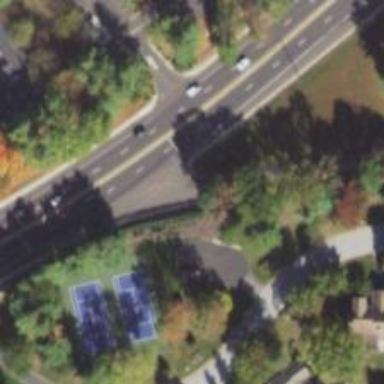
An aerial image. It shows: Unmarked crossing on footway.